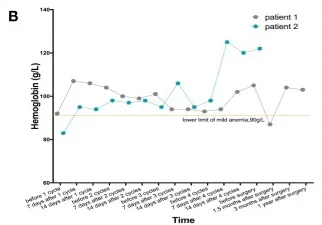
Changes of weight and blood cells in patient 1 and 2 during treatment. (C) Changes of PLT, WBC& neutrophils during treatment.
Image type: chart (chart)